Question: I was reading a slide about the SOA. And was having doubt at this point:
'''
Discoverability is beyond the scope of a Web Service
'''
Does it mean that, the webservice doesn't take care of the discovery part? I mean the service providers submits their webservice to service registry so that the clients could discover it, isn't it? Is that what it meant by that point?

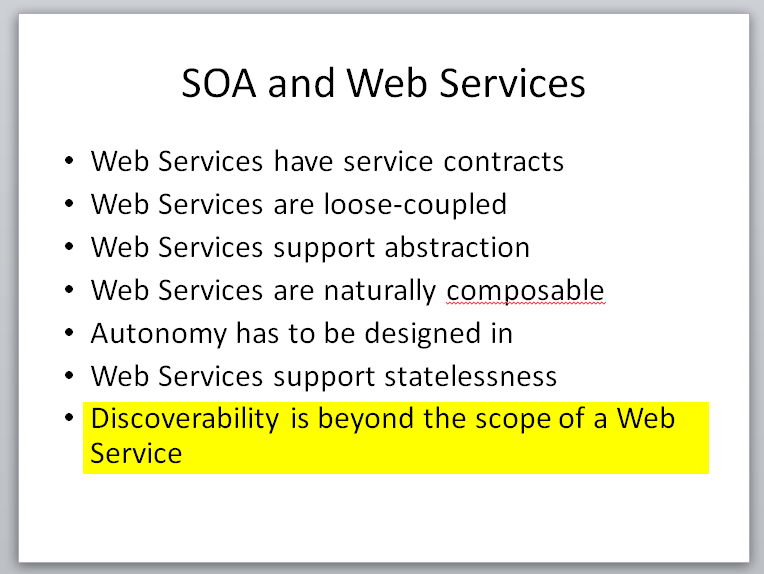
Answer: If they are talking about the possibility to discover a service between a service registry (ie: UDDI), that's right, the service doesn't need to know anything about the discoverability part. But keep in mind that the service has a contract which exposes his metadata and this is the data published to the service registry.
Graphic description:

Check this note extracted from a post from Michael Poulin, it's what i was trying to explain at first.
> Talking now about Service Discoverability principle, I can witness
that this is the only one principle that survived the time and has not
significantly changed. Thomas Erl says about this principle: 'This
service-orientation principle is related to, but distinct from,
discoverability on an architectural level ... On a service level, the
principle of discoverability refers to the design of an individual
service so that it becomes as discoverable as possible, regardless of
whether a discoverability product or extension actually exists in its
surrounding implementation environment'.The principle definition nicely points to two things that are very
important to the service discovering: supplemented meta-data and
meta-data by which the service may be effectively interpreted. I am
re-phrasing the principle to point to a meta-data document
supplementing a service and to a registry/repository of such
documents. While registry/repository is an element of infrastructure
and may be absent, the supplementing meta-data document is due. OASIS
SOA RM standard identifies such document as 'service description'.
<URL>